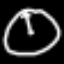
Label: clock